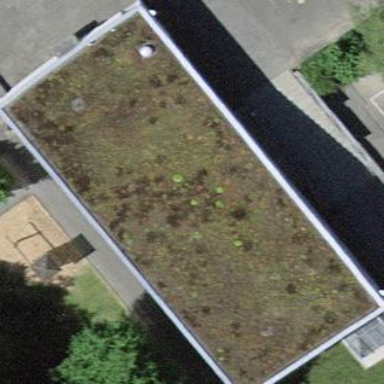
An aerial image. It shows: Building with flat roof.